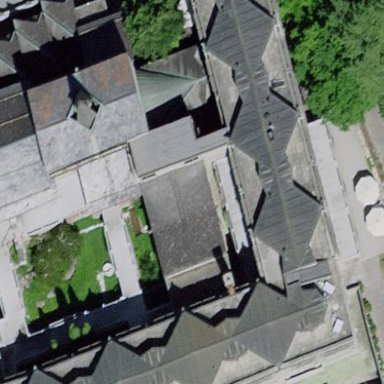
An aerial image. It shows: Serene convent building.